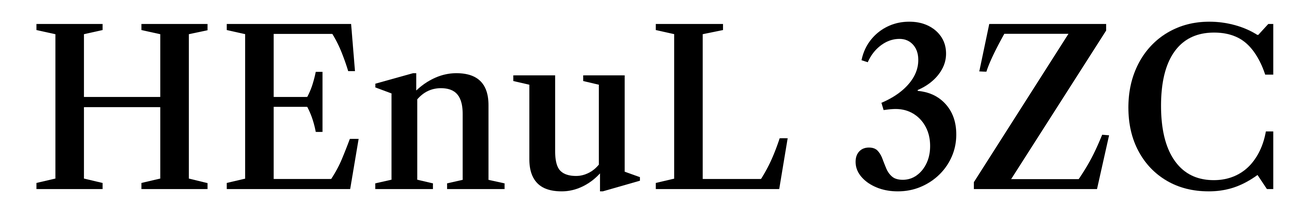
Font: LibreCaslonText_Medium